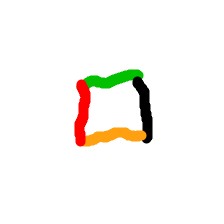
Shape: square